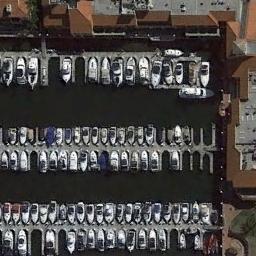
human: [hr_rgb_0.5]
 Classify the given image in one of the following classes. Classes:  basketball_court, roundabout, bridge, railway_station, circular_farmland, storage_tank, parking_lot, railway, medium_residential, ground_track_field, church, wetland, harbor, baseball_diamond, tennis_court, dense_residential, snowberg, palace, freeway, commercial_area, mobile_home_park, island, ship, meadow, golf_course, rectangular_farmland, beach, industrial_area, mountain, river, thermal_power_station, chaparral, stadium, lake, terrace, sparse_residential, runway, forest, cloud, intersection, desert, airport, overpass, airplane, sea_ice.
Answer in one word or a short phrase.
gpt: harbor